Question: I've been going at this for a while now and I'd love to hear some potential solutions. Essentially, I'm trying to incorporate a right menu/nav using <URL>, but when I attempt to go log into the app and go to my home screen/logged in landing, the app crashes. The app doesn't crash when the segue is a modal,etc. but it continues to crash while it's set to the appropriate segue for the plugin I'm currently using.
Here is the console output when the app crashes:
> 2016-11-12 22:21:04.861 Freely Market[16811:<PHONE>] *** Terminating app due to uncaught exception 'NSInvalidArgumentException', reason: '-[Freely_Market.LoginViewController _performTransitionOperation:withViewController:animated:]: unrecognized selector sent to instance 0x7fc71950ea30'
For those who will wonder what the UI of the application looks like - here:

1 is the login button, that is where the user is then passed onto the following screen pending that their information matche what is stored within the system.
2 is the segue, sw_front
3 is the logged in screen
4 is the segue sw_right
5 is the menu
The segues are set up properly, and I think I'm onto the right track when it comes to finding out exactly what the issue is here..
Here is where the error is at, or where it is decoding from:
'''
- (void)perform
{
SWRevealControllerOperation operation = SWRevealControllerOperationNone;
NSString *identifier = self.identifier;
SWRevealViewController *rvc = self.sourceViewController;
UIViewController *dvc = self.destinationViewController;
if ( [identifier isEqualToString:SWSegueFrontIdentifier] )
operation = SWRevealControllerOperationReplaceFrontController;
else if ( [identifier isEqualToString:SWSegueRearIdentifier] )
operation = SWRevealControllerOperationReplaceRearController;
else if ( [identifier isEqualToString:SWSegueRightIdentifier] )
operation = SWRevealControllerOperationReplaceRightController;
if ( operation != SWRevealControllerOperationNone )
[rvc _performTransitionOperation:operation withViewController:dvc animated:YES];
}
'''
So from what I can tell, the application thinks that it is using this selector: '_performtransitionOperation:withViewController:animated:]'
But that is obviously not Swift, and is Objective-C. So I'm not quite sure how to get my segue to actually operate as it should.
This is where the segue is being called from after verifying the user's login information.
'''
} else if (username.isEqual(to: usernameV!) && password.isEqual(to: passwordV!)) {
self.performSegue(withIdentifier: "sw_front", sender: self)
'''
And this is where I am stuck, maybe it is just an issue with Objective-C and Swift clashing? Other's have gotten this add-in to work just fine without any issues, but I have not. Maybe it is because I am verifying user login information and then passing it onto this new screen, where as others just start at the basic screen.
Any help is appreciated.
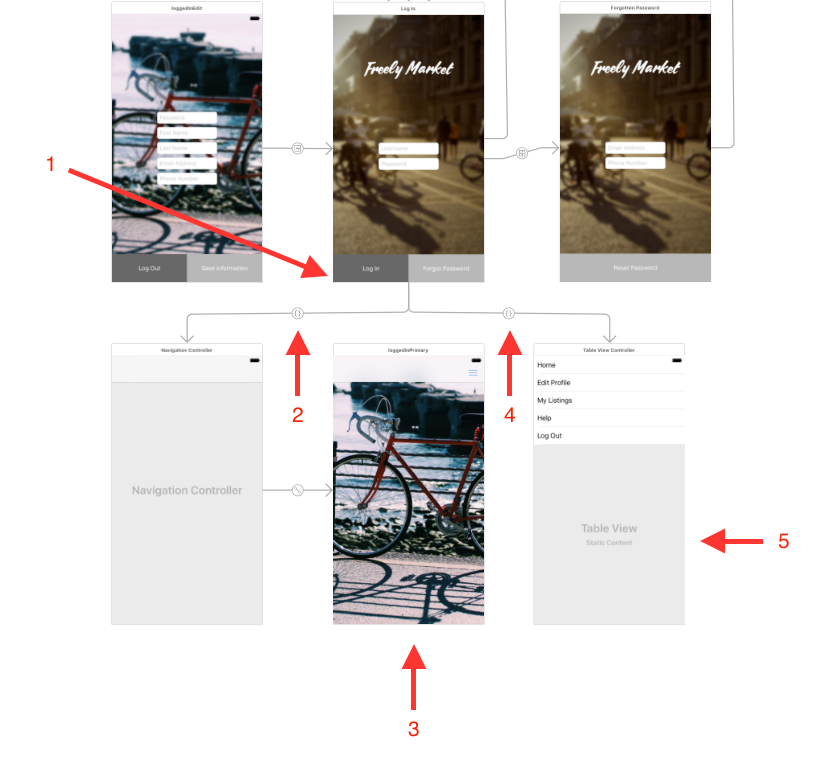
Answer: Issue was solved.
I needed to create a separate view controller in between the login confirmation and the instances where SWRevealViewController would be called.
If you would like to read into the issue further on the Git repository for SWRevealViewController, you can do so here: <URL>
An image view of what I am speaking about can be found here:
<URL>